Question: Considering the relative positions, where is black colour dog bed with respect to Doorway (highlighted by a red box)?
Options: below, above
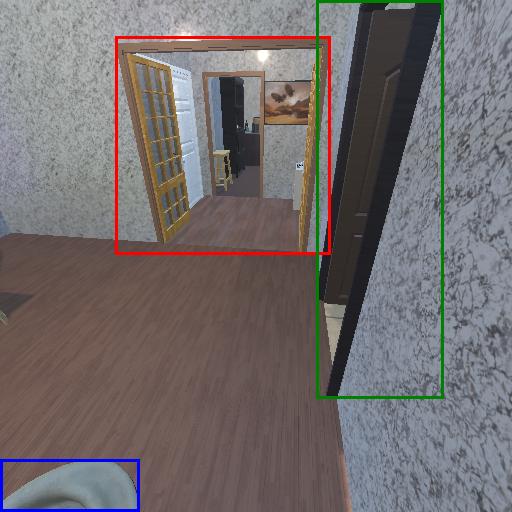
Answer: below